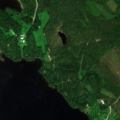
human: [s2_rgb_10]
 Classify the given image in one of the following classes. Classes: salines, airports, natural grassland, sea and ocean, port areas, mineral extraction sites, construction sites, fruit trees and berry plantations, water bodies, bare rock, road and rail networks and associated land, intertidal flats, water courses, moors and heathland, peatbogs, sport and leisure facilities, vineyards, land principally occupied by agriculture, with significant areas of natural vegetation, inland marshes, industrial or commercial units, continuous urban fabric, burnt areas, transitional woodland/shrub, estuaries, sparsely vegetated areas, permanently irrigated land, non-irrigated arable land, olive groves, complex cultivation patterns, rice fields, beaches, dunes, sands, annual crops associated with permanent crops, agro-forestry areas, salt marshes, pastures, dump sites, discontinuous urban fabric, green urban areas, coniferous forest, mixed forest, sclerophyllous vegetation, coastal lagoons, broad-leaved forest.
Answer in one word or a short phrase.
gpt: coniferous forest, mixed forest, water bodies